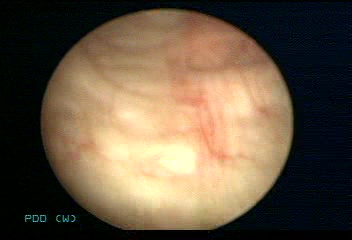
Modality: WLC
Class: Normal mucosa
Bladder cancer association: No